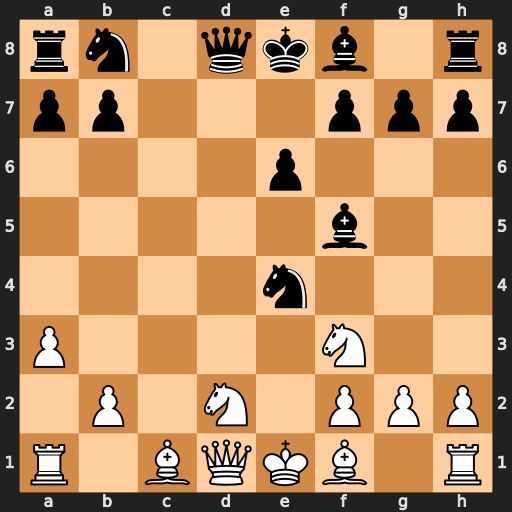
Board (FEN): rn1qkb1r/pp3ppp/4p3/5b2/4n3/P4N2/1P1N1PPP/R1BQKB1R
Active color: w
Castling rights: KQkq
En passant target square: -
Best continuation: Qa4+ Nd7 Nxe4